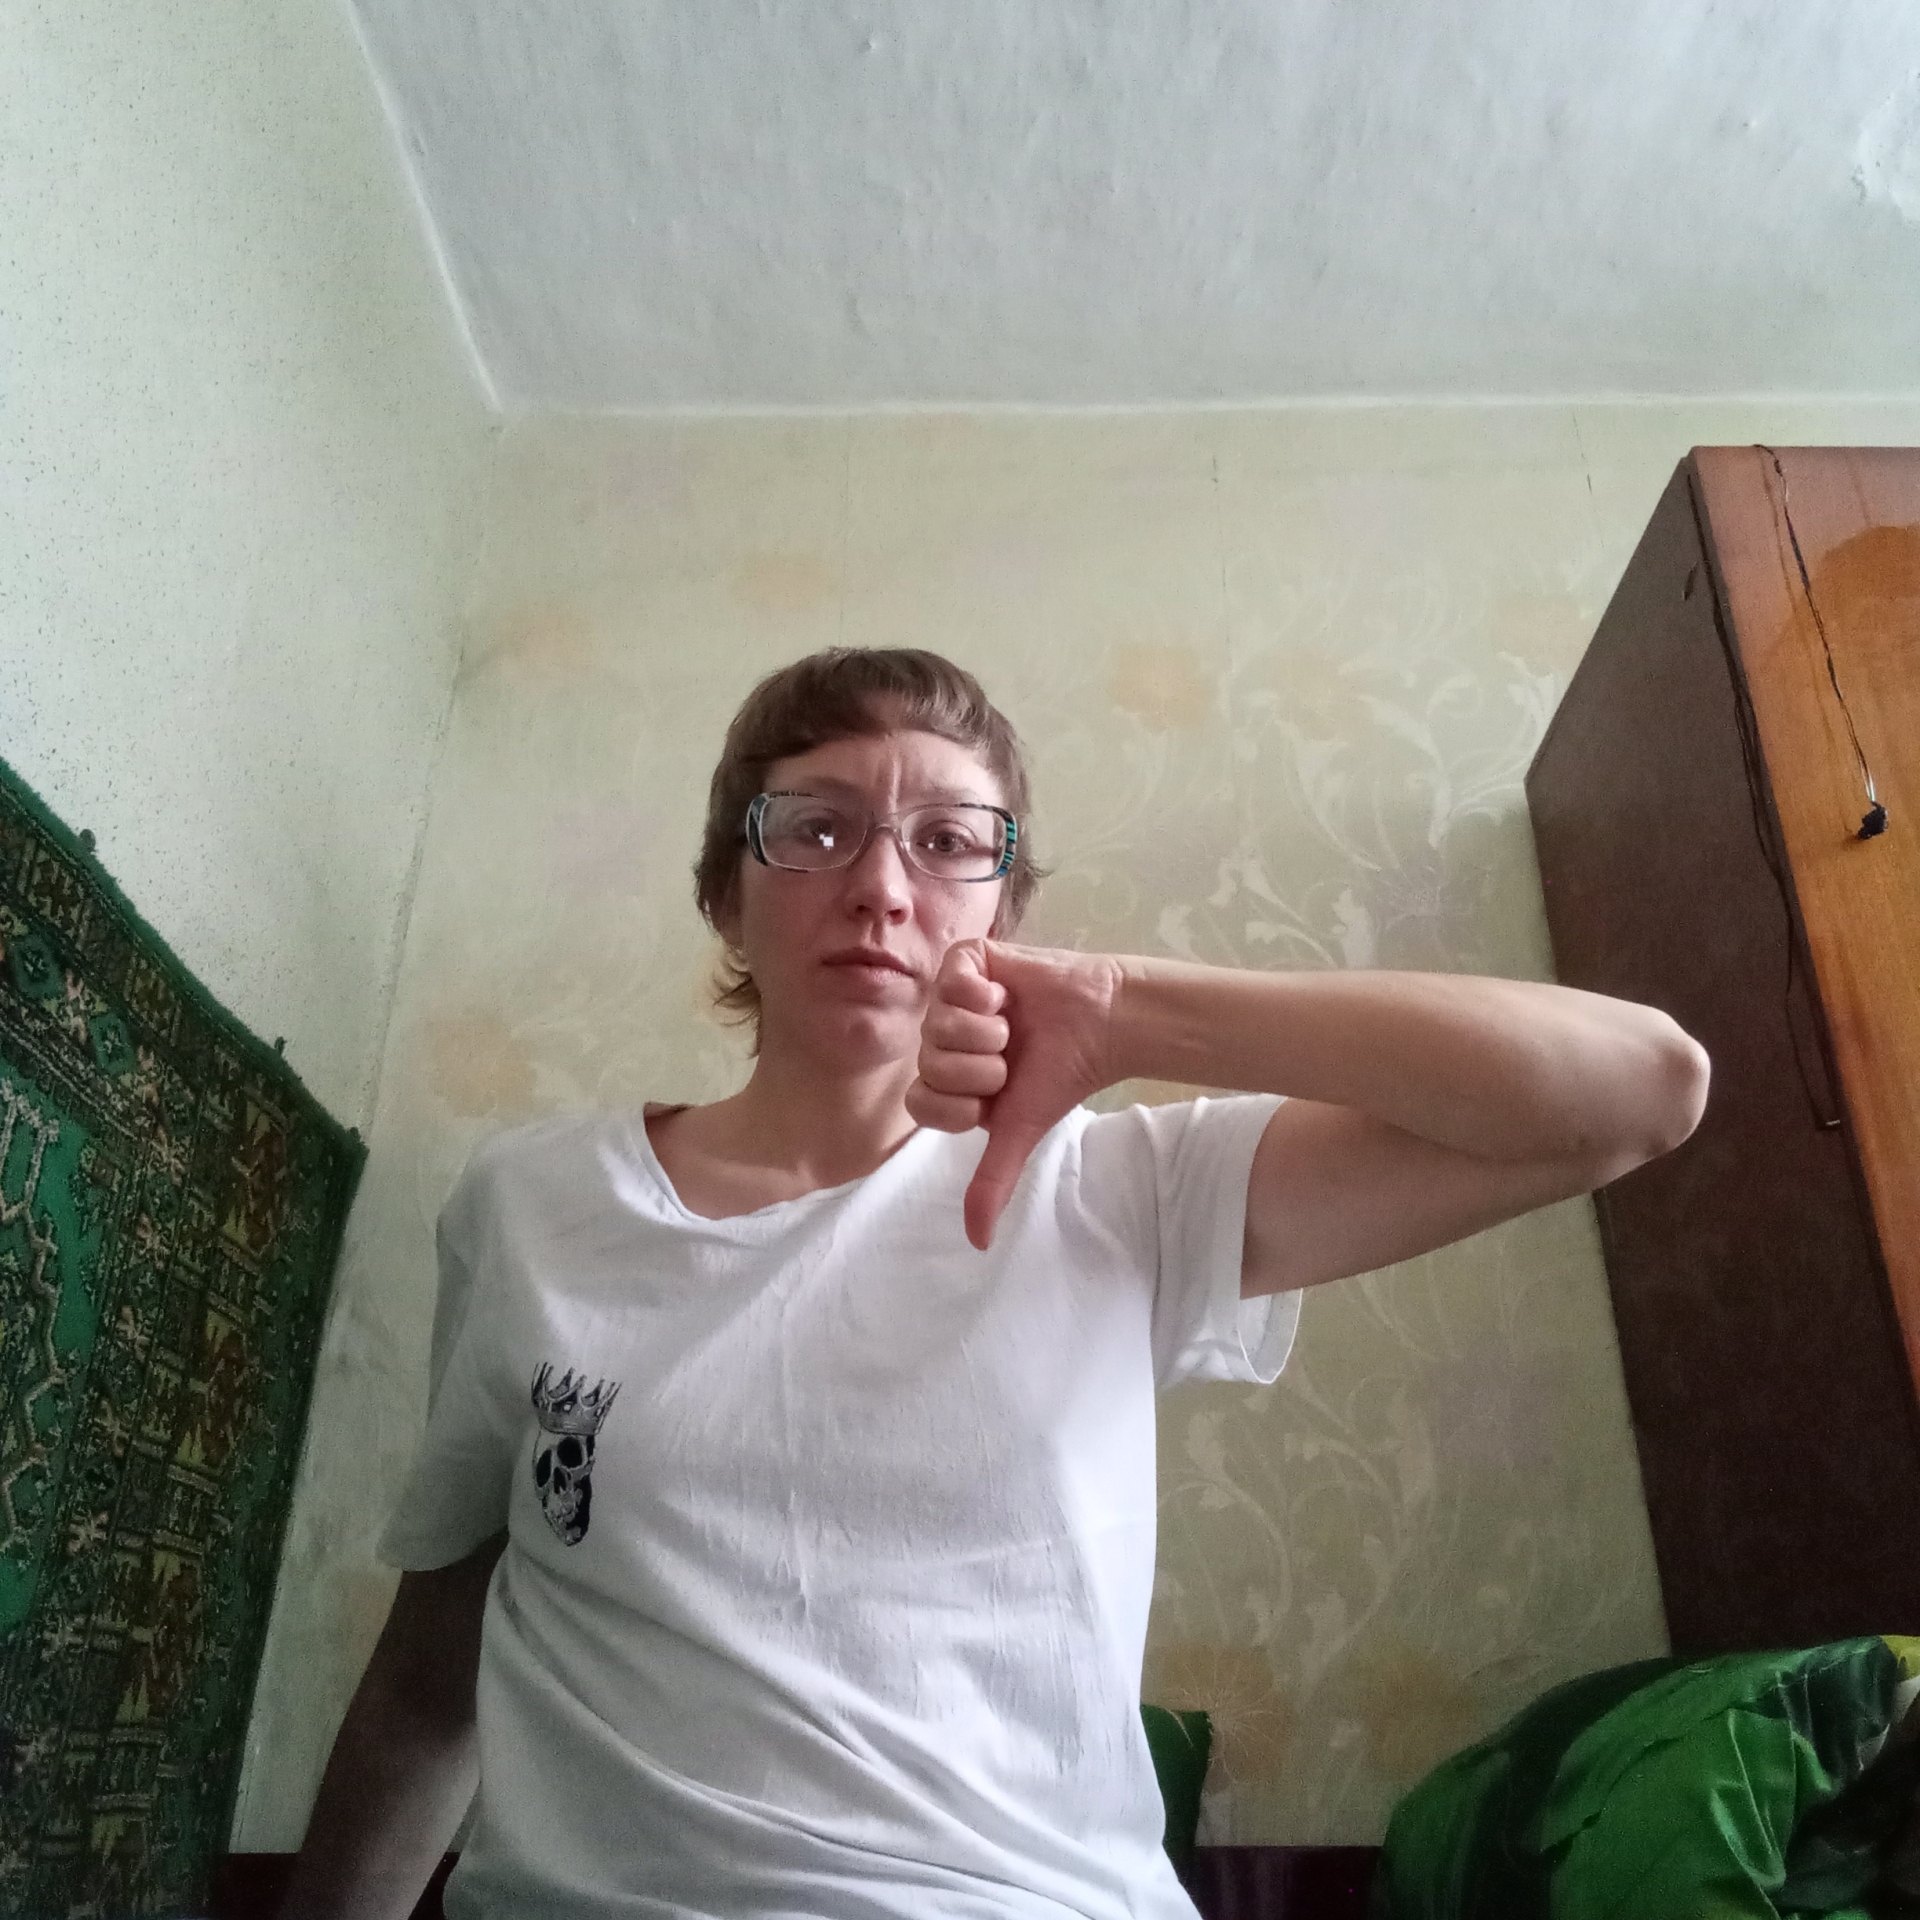
Label: noise